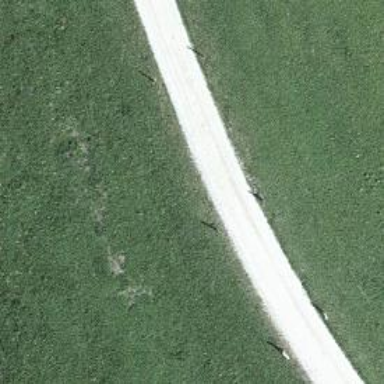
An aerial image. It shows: Compacted service road.